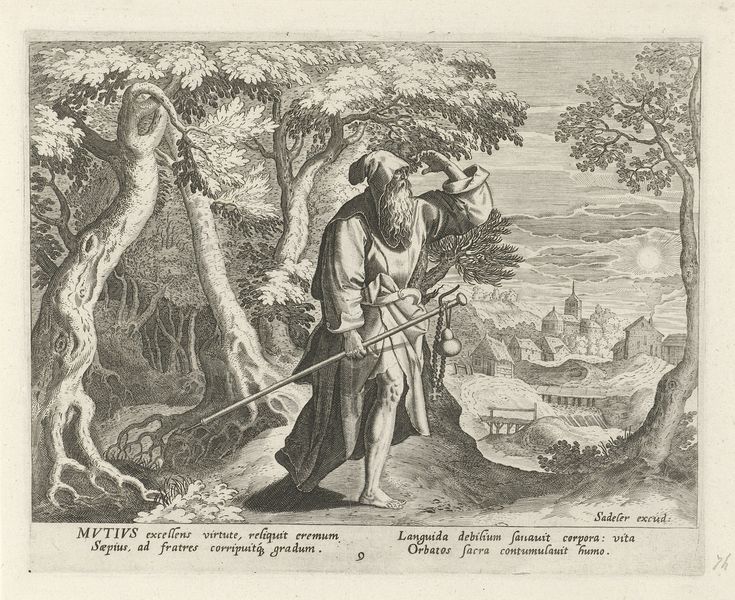
Titel: Mutius de kluizenaar
Künstler: Johann (I) Sadeler
Standort: Amsterdam
Institution: Rijksmuseum
Schlagwörter: church, hat, old, robe, hand, wood, clouds, man, sky, tree, houses, sun, tower, trees, village, feet, forest, river, path, drawing, black and white, castle, cartoon, beard, old man, roots, cross, pen, bridge, town, person, city, cape, cloak, leaves, trunk, buildings, walk, foot, pencil, travel, shade, magic, land, stick, staff, wanderer, trail, text, mustache, leg, woods, hermit, fantasy, rapids, hood, trunks, barefoot, wizard, pilgrim, gourd, crusader, leper, storybook, rapides, gandalf